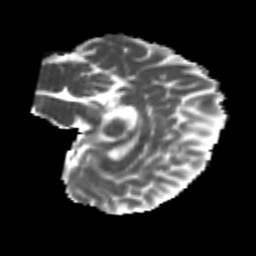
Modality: MD
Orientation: sagittal
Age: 26
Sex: female
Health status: healthy
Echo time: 0.074 s